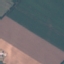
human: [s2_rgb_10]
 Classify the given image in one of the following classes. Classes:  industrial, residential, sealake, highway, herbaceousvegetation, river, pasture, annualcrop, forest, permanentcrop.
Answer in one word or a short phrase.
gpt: AnnualCrop